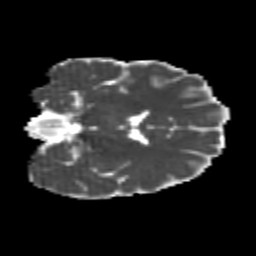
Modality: MD
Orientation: coronal
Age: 24
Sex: female
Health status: healthy
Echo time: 0.074 s